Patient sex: M
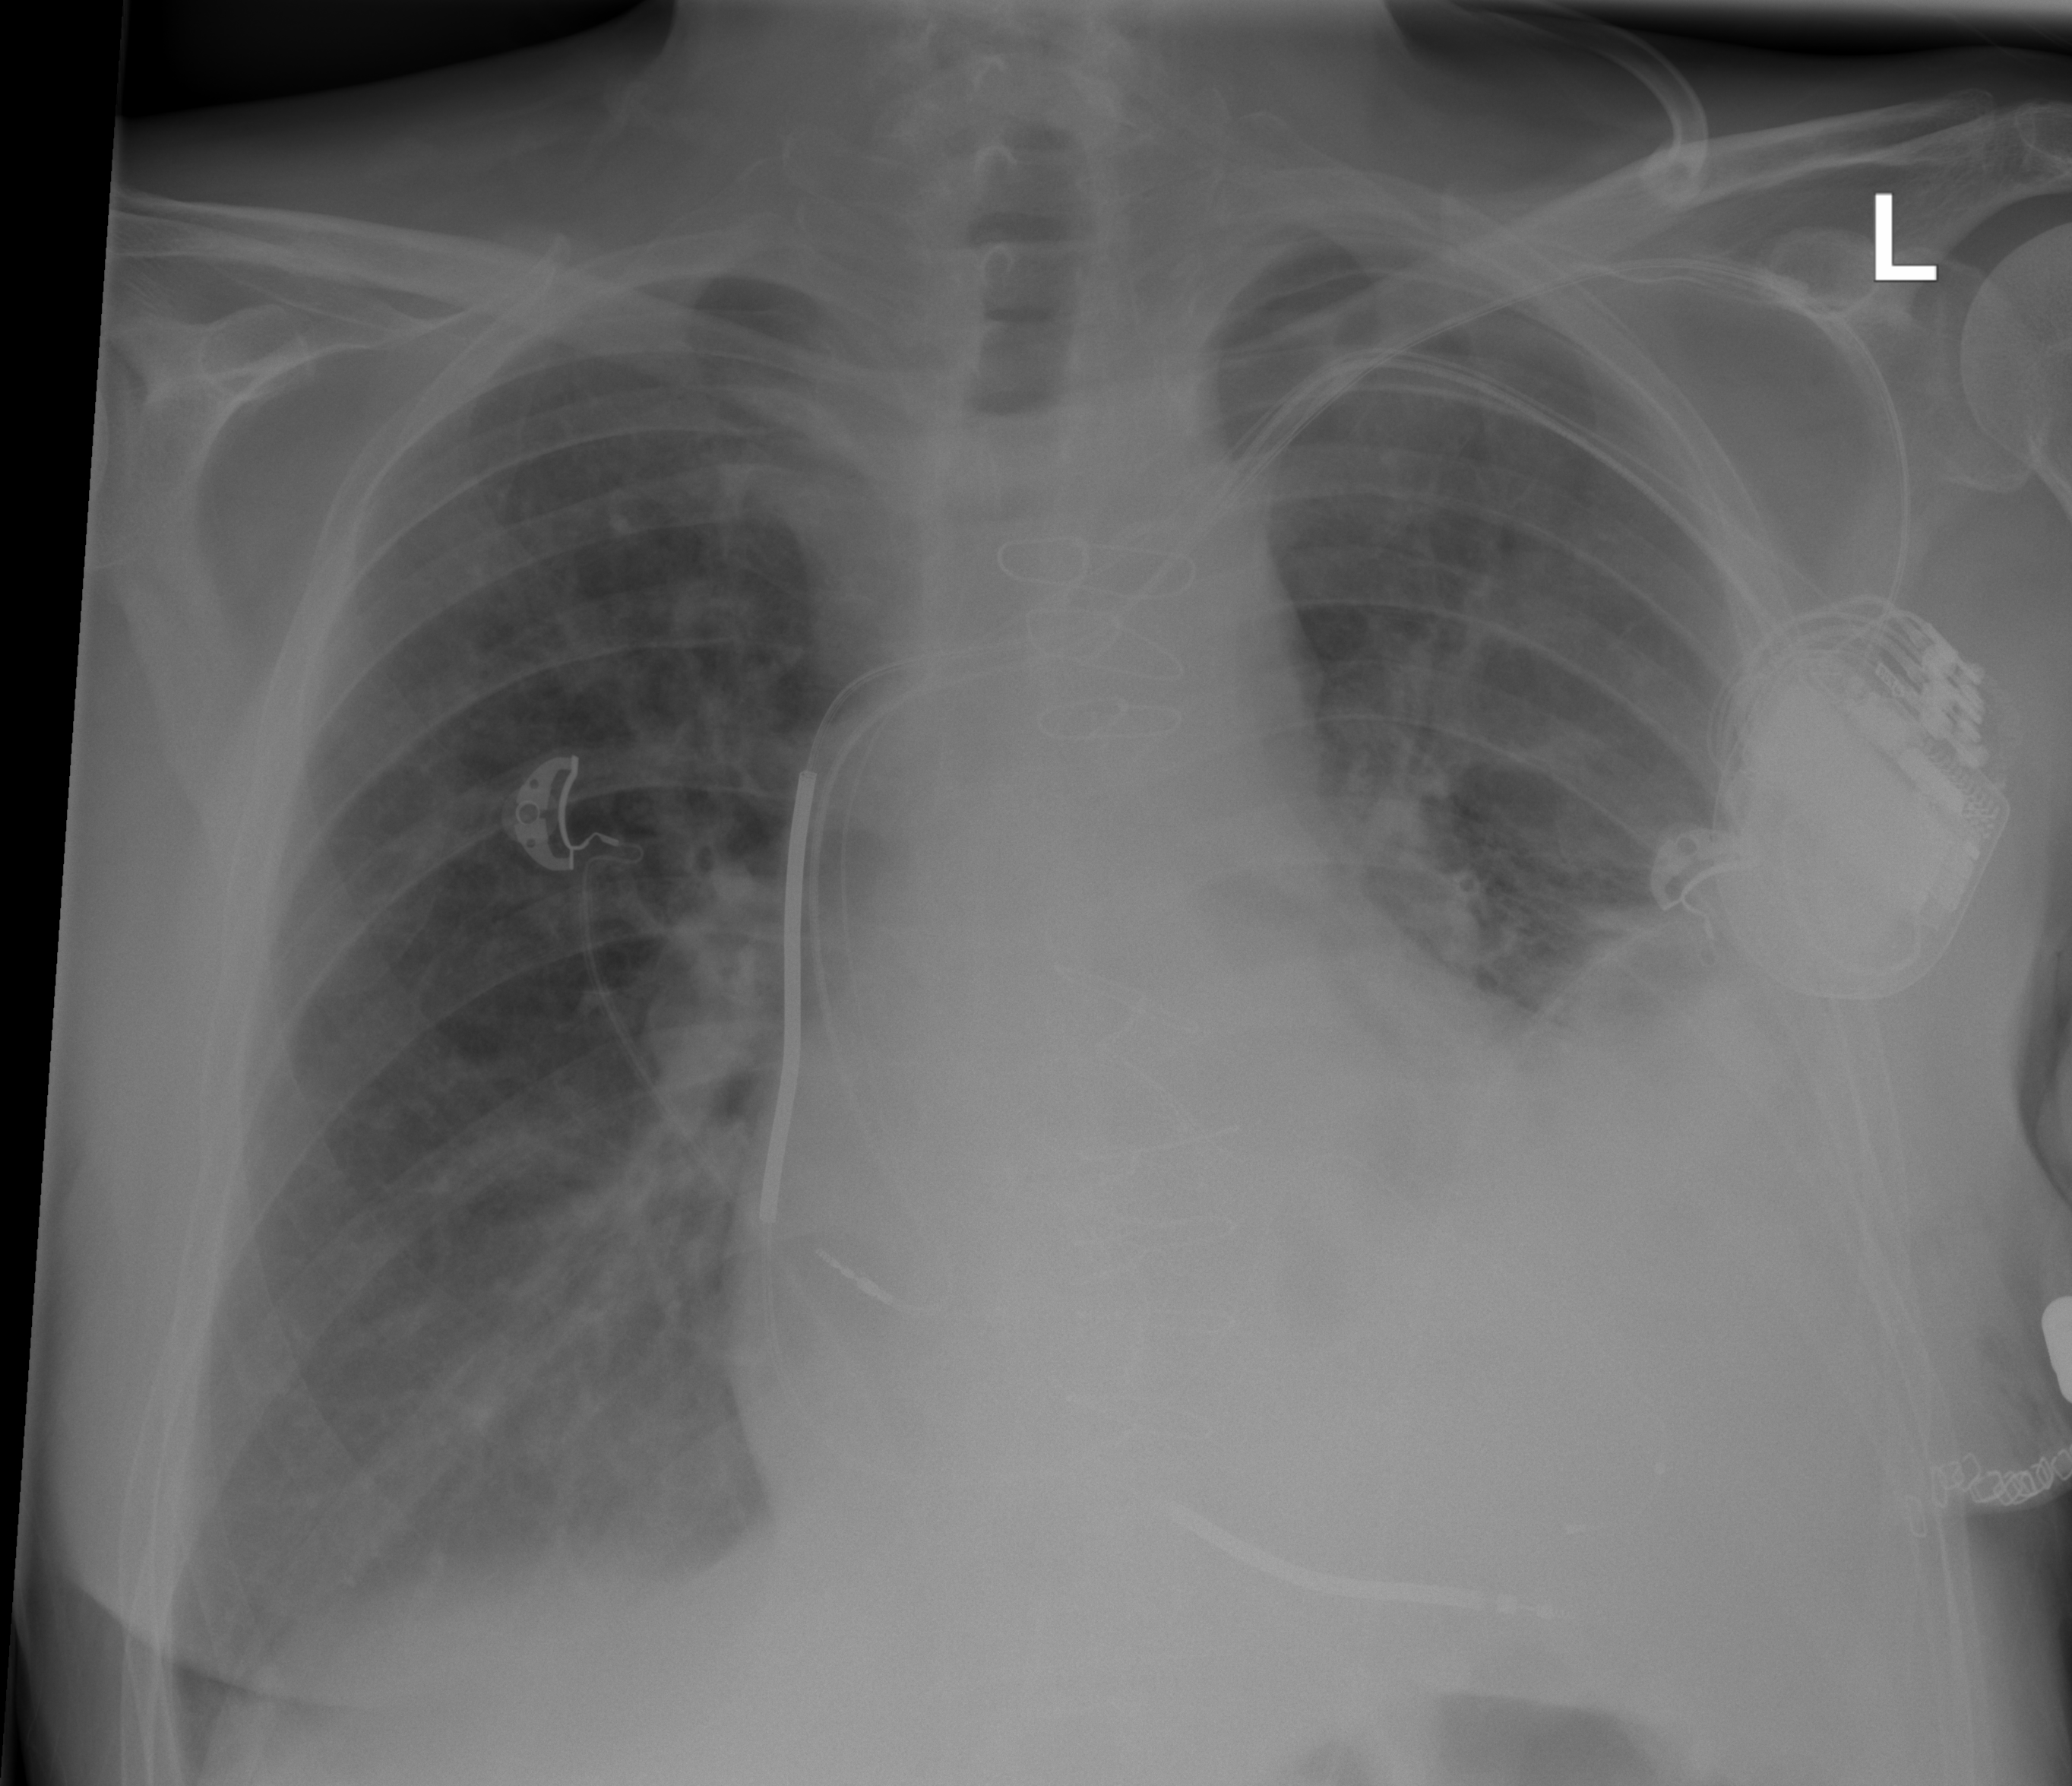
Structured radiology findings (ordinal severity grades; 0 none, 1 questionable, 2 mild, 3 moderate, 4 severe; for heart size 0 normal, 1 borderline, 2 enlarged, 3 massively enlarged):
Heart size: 3
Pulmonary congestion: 0
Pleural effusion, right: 1
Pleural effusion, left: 3
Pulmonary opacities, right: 0
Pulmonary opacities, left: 0
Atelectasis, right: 0
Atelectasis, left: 2